Question: I'm having some problems getting jquery mobile to work properly. I'm using <URL>.
The output I'm expecting is for jqm to only show the contents of the first data-role in the code. However, what's actually happening is after jqm loads, it sets the view to the size of the browser window, but still shows the contents of the second data-role plus the words "loading" beneath it.
I'm pretty sure I'm missing something very simple. Any help will be greatly appreciated.
I'm using PhoneGap and RequireJS.
Here is the code:
'index.html'
'''
<!DOCTYPE html>
<html>
<head>
<meta charset="utf-8" />
<meta name="format-detection" content="telephone=no" />
<meta name="msapplication-tap-highlight" content="no" />
<meta name="viewport" content="user-scalable=no, initial-scale=1, maximum-scale=1, minimum-scale=1, width=device-width, height=device-height, target-densitydpi=device-dpi" />
<link rel="stylesheet" type="text/css" href="css/app.css" />
<title>Student Picker</title>
</head>
<body>
<div data-role="page" id="test1">
<a href="#test2">Goto Test2</a>
</div>
<div data-role="page" id="test2">
<a href="#test1">Goto Test1</a>
</div>
<script type="text/javascript" src="cordova.js"></script>
<script type="text/javascript" src="require.js"></script>
<script type="text/javascript" src="main.js"></script>
</body>
</html>
'''
'main.js'
'''
require.config({
baseUrl: 'js',
paths: {
'jquery': 'jquery',
'jquery.mobile.config': 'jquery.mobile.config',
'jquery.mobile': 'jquery.mobile',
'app': 'app'
},
map: {
'*': {'jquery': 'jquery-private'},
'jquery-private': { 'jquery': 'jquery' }
},
shim: {
'jquery.mobile.config': ['jquery'],
'jquery.mobile': ['jquery', 'jquery.mobile.config']
}
});
require(['jquery', 'app', 'jquery.mobile'], function(jq, app) {
jq(function() {
//app.initialize();
});
});
'''
'jquery.mobile.config'
'''
define(['jquery'], function (jq) {
jq(document).on("mobileinit", function () {
jq.mobile.ajaxEnabled = false;
jq.mobile.linkBindingEnabled = false;
jq.mobile.hashListeningEnabled = false;
jq.mobile.pushStateEnabled = false;
});
});
'''
Picture of the output:

The results are the same with or without the jqm config file. If you need any more information, please feel free to leave a comment :)
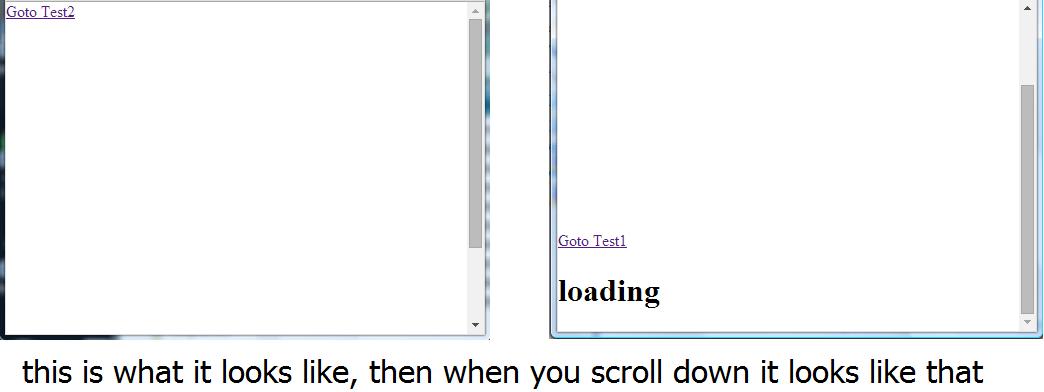
Answer: CSS file corresponding to the JQM file is missing in the code.
Add CSS file and it should work because "data-role" works as a CSS selector.